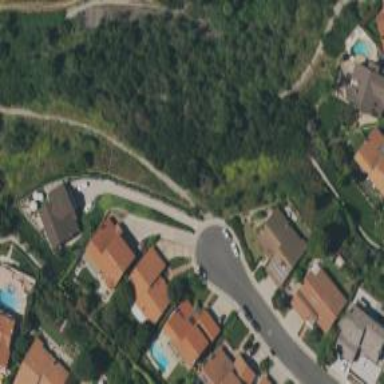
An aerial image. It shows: Driveway leading to service road.